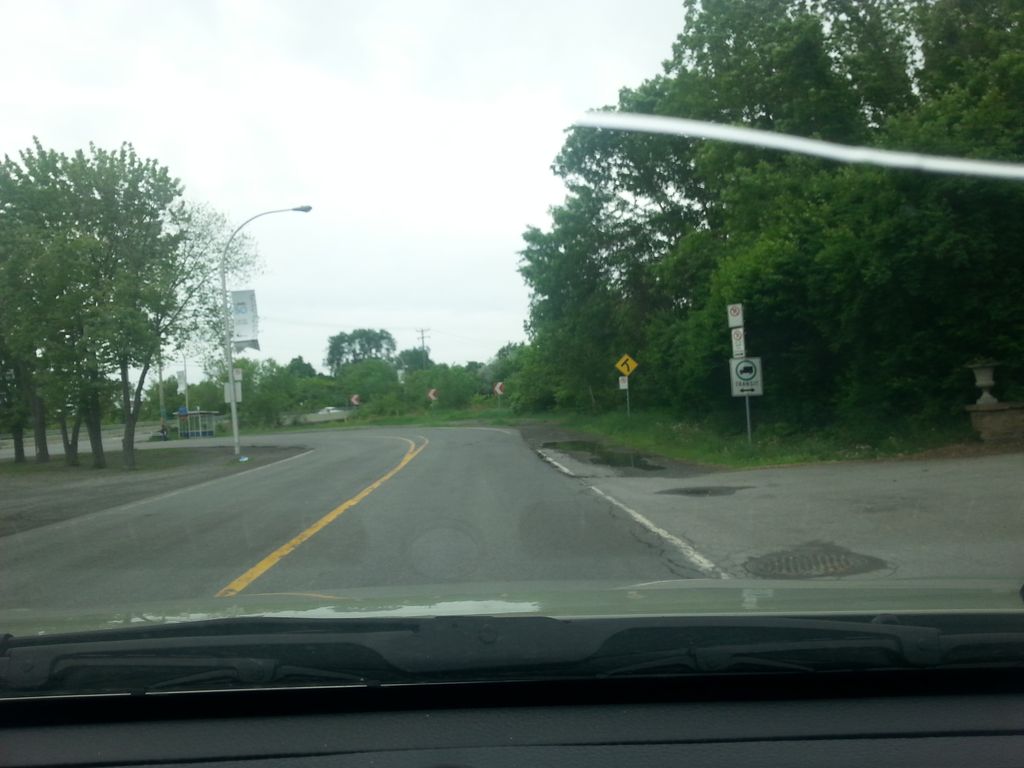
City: montreal